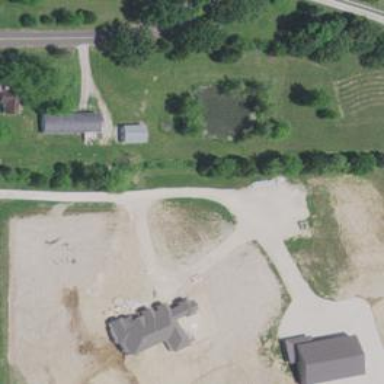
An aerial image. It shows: Driveway.